Question: Here is the image :

So now how do i show only the "Red Boxed" part in my frame.
So is there any way i can position my frame or something to that dimensions ?
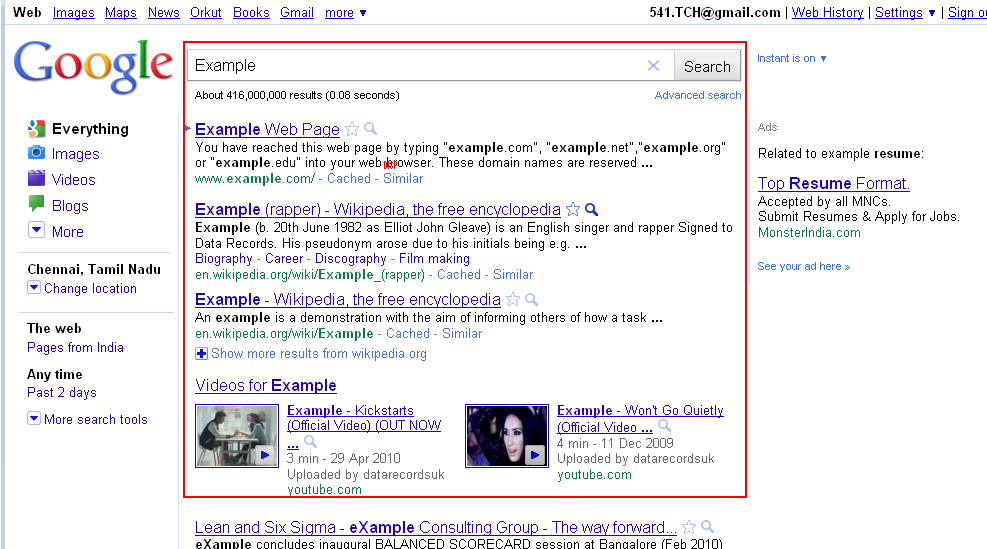
Answer: The short is that if you want to do it with google, you can't. (show a specific part of it)
To show all of it you can:
'''
<iframe src ="http://google.com" width="100%" height="300">
<p>Your browser does not support iframes.</p>
</iframe>
'''
See <URL>
You can modify the width and height but you can't say where to start showing (because it's not you page).
The only thing you can do is put some <URL> covering some parts
From <URL>.
Thanks <URL>!
Good luck!